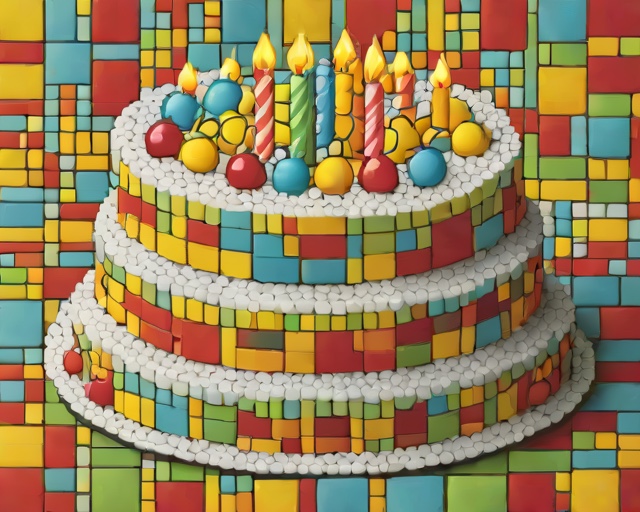
Category: Birthday